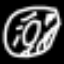
Label: donut